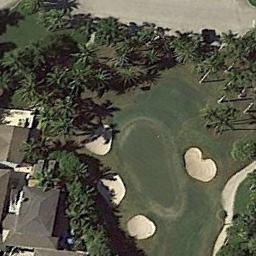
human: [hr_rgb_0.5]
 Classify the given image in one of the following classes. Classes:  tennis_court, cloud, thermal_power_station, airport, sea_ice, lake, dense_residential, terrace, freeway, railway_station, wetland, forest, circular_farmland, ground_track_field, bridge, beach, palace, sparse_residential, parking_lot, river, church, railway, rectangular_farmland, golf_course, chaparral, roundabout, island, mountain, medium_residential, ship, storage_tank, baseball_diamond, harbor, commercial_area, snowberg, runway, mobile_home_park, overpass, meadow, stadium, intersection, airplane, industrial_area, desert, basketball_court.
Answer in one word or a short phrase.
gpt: golf_course